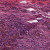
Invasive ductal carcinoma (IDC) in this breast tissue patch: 0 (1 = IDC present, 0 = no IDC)